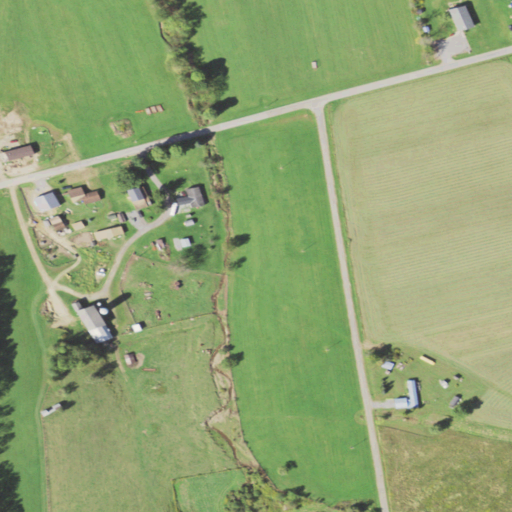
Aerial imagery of valley in Pennsylvania named Kent Hollow containing pasture, open development, low intensity development, mixed forest, and deciduous forest